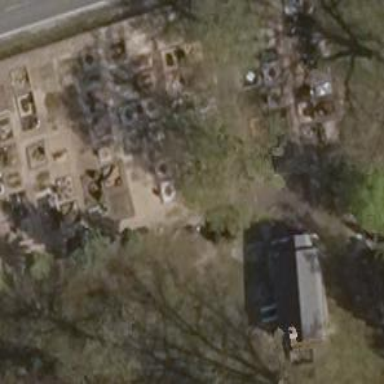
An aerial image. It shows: Cemetery.